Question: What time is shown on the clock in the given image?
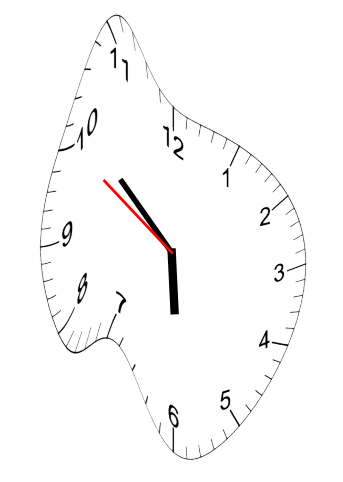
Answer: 05:51:50